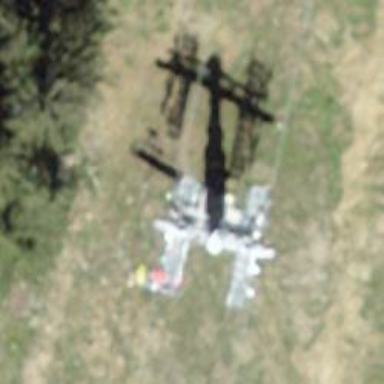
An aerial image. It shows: Pylon used for aerialway.